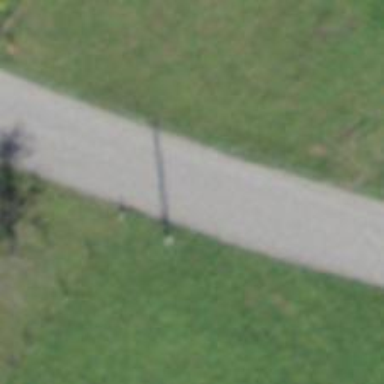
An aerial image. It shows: Asphalt road classified as tertiary.